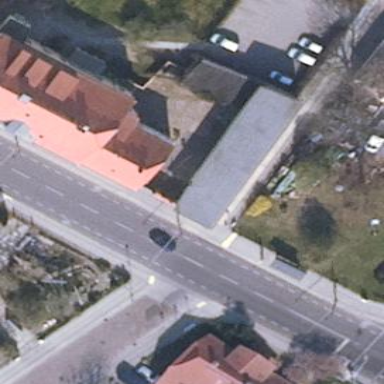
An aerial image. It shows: Shed building.